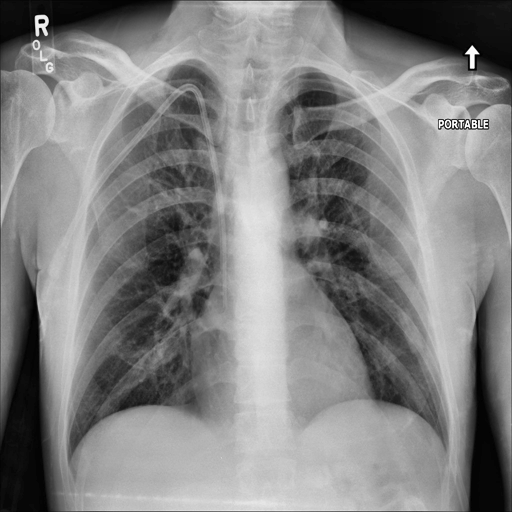
Finding: NORMAL